Question: I'm looking for a multiple axis line chart similar to the one in the image below, (which is a javascript chart made by amcharts).
Does excel have an option to draw charts line these? Note there are 3 Y axes, and 3 line charts allowing you to compare data.
Is it possible to get more than 3 data points, each with unique axis on one chart ?

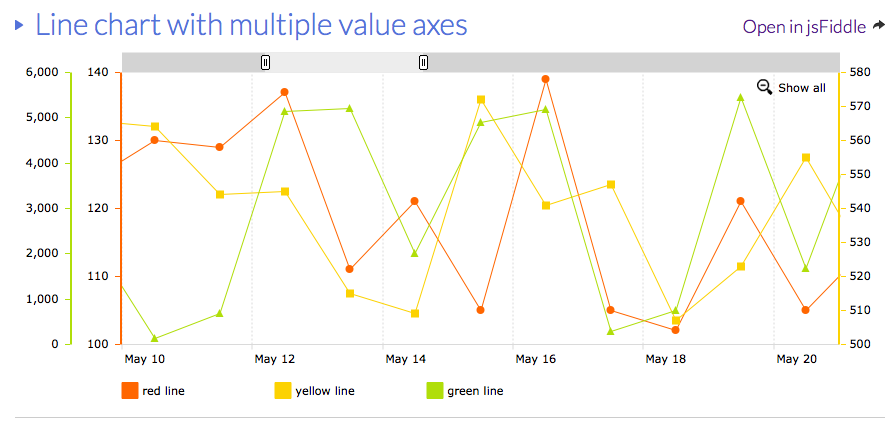
Answer: It is possible to get both the primary and secondary axes on one side of the chart by designating the secondary axis for one of the series.
To get the primary axis on the right side with the secondary axis, you need to set to "High" the Axis Labels option in the Format Axis dialog box for the primary axis.
To get the secondary axis on the left side with the primary axis, you need to set to "Low" the Axis Labels option in the Format Axis dialog box for the secondary axis.
I know of no way to get a third set of axis labels on a single chart. You could fake in axis labels & ticks with text boxes and lines, but it would be hard to get everything aligned correctly.
The more feasible route is that suggested by zx8754: Create a second chart, turning off titles, left axes, etc. and lay it over the first chart. See my very crude mockup which hasn't been fine-tuned yet.